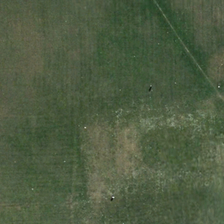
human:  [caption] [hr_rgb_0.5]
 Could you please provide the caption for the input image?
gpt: a line separates the meadow which has some white points .

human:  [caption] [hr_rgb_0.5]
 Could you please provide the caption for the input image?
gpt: here we can see a straight footpath stretches through this green meadow .

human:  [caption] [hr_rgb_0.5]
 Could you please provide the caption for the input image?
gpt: there is a path passing through the meadow .

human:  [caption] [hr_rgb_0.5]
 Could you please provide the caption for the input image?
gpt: there is a path passing through the meadow .

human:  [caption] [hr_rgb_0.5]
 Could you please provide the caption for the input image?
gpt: it is a piece of green meadow .